Problem: back_in_black_ch1 (2023, round1)

*This problem shares some similarities with C2, with key differences in bold.*

A friend who works at Metal Platforms Inc just lent you a curious puzzle, offering you tickets to a metal concert if you can solve it.

The puzzle consists of \(N\) buttons in a row, numbered from \(1\) to \(N\). The initial state of button \(i\) is white if \(S_i = 1\), or black if \(S_i = 0\). Pressing a button \(k\) toggles the state of itself as well as every \(k\)th button. Your friend challenges you to return the puzzle to him with all buttons back in black.

Life is hard enough without siblings pushing your buttons. Unfortunately, your brother has taken the puzzle and will push \(Q\) buttons sequentially, the \(i\)th being button \(B_i\).

After your brother **has pushed all \(Q\) buttons**, you'd like to know the minimum number of button presses required to turn all the buttons black.

**Constraints**

\(1 \le T \le 70\)
\(1 \le N \le 4{,}000{,}000\)
\(1 \le Q \le 4{,}000{,}000\)

The sum of \(N\) and \(Q\) over all cases will be at most \(9{,}000{,}000\).

**Input Format**

Input begins with a single integer \(T\), the number of test cases. For each case, there is first a line containing a single integer \(N\). Then, there is a line containing a bitstring \(S\) of length \(N\). Then, there is a line containing a single integer \(Q\). \(Q\) lines follow, the \(i\)th of which contains a single integer \(B_i\).

**Output Format**

For the \(i\)th test case, output a single line containing `"Case #i: "` followed by a single integer, the number of button presses needed to turn all buttons black **after all \(Q\) button presses.**

**Sample Explanation**

The first sample case is depicted below. After your brother presses the first button, the state of the puzzle is \(0101\). The best strategy is to press the second button, turning all lights off.

{{PHOTO_ID:287687020772716|WIDTH:400}}

In the second case, the puzzle starts as \(0001\), and after each button press becomes \(0100\), \(0110\), \(0011\), and \(0010\) respectively. Pressing only the third button will return the puzzle to all zeros.

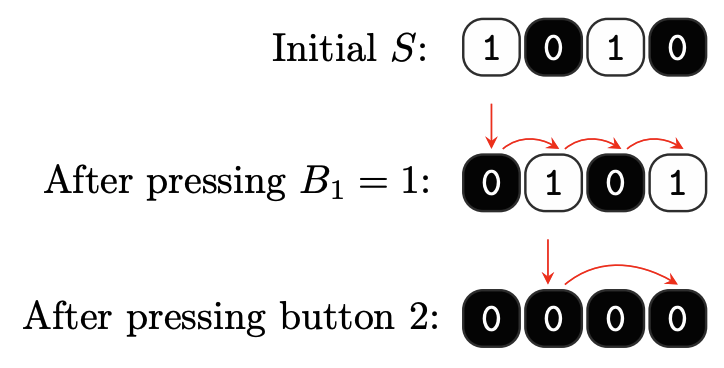

Sample input:
5
4
1010
1
1
4
0001
4
2
3
2
4
7
0101101
8
1
3
2
6
7
4
2
5
7
0101100
1
7
7
1111111
1
1

Sample output:
Case #1: 1
Case #2: 1
Case #3: 4
Case #4: 4
Case #5: 0

Solution:
First, note that pressing any button twice is equivalent to doing nothing. We can read in all \(Q\) button presses into a boolean array \(P_{1..N}\), where \(P_i\) stores for button \(i\) the total number of presses modulo \(2\).

Next, we'll need to apply this array of presses to our original array \(S_{1..N}\). Naively, it would look something like:
```
for (int i = 1; i <= N; i++) {
    if (P[i]) {
        for (int j = i; j <= N; j += i) {
            S[j] ^= 1;
        }
    }
}
```

For \(i = 1\), the inner loop runs for \(N\) steps. For \(i = 2\), the inner loop runs for \(N / 2\) steps. So forth, until a total of \(N + \frac{N}{2} + \frac{N}{3} + ... + \frac{N}{N}\) steps. Factoring out \(N\), we get \(N*(1 + \frac{1}{2} + ... + \frac{1}{N})\). The second factor is the [harmonic series](https://en.wikipedia.org/wiki/Harmonic_series_(mathematics)), which converges to roughly \(\log_2 (N)\). Thus, such a nested loop would only take \(\mathcal{O}(N \log N)\) time.

After we've applied the presses to \(S\), we now need to convert every \(1\) to \(0\) with the minimum number of button presses. Consider the following greedy algorithm:

```
int num_presses = 0;
for (int i = 1; i <= N; i++) {
    if (S[i]) {
      num_presses++;
      for (int j = i; j <= N; j += i) {
        S[j] ^= 1;
      }
    }
}
```

We scan from left to right, and each time we see a \(1\), we'll simply press the button and apply the changes to the rest of the array. In fact, this is not a greedy method, but the only method we can convert all the buttons to \(0\). A button can only be changed by pressing itself, or some button before it. If it were not optimal to clear the leftmost \(1\) by pressing it directly, then we would have to press another \(1\) before it, which contradicts the former \(1\) being leftmost.

The time complexity of this approach algorithm is analyzed similarly as the original application of the \(Q\) button presses, so the overall running time is \(\mathcal{O}(N \log N)\).

#include <iostream>
#include <vector>
using namespace std;

int solve() {
  int N, Q;
  cin >> N;
  vector<bool> white(N + 1);
  for (int i = 1; i <= N; i++) {
    char c;
    cin >> c;
    white[i] = c - '0';
  }
  vector<bool> press(N + 1);
  cin >> Q;
  for (int i = 0, b; i < Q; i++) {
    cin >> b;
    press[b] = press[b] ^ 1;
  }
  // Apply presses.
  for (int i = 1; i <= N; i++) {
    if (press[i]) {
      for (int j = i; j <= N; j += i) {
        white[j] = white[j] ^ 1;
      }
    }
  }
  // Convert to black greedily.
  int num_presses = 0;
  for (int i = 1; i <= N; i++) {
    if (white[i]) {
      num_presses++;
      for (int j = i; j <= N; j += i) {
        white[j] = white[j] ^ 1;
      }
    }
  }
  return num_presses;
}

int main() {
  int T;
  cin >> T;
  for (int t = 1; t <= T; t++) {
    cout << "Case #" << t << ": " << solve() << endl;
  }
  return 0;
}